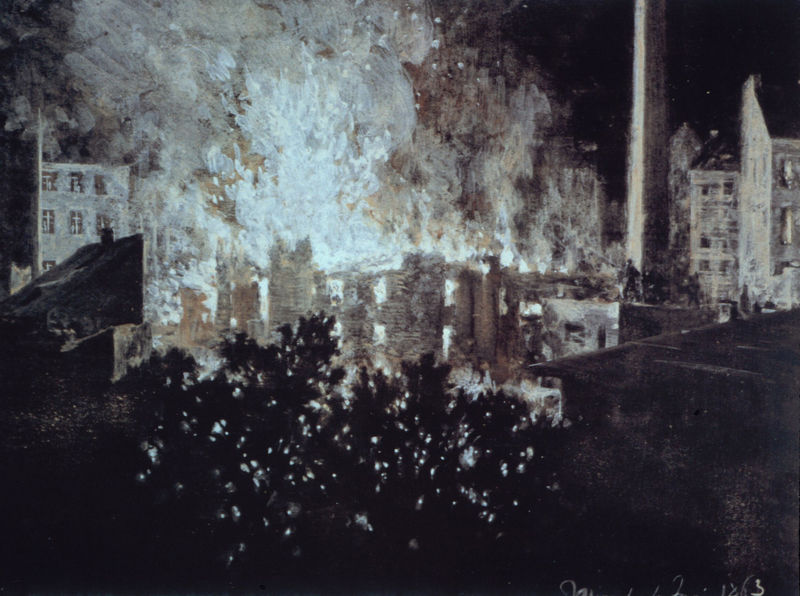
Titel: Brennende Fabrik
Künstler: Adolph Menzel
Standort: Berlin
Institution: Kupferstichkabinett
Schlagwörter: baum, blau, blätter, dunkel, feuer, gemälde, himmel, laub, mann, schatten, wasser, weiß, wolken, bäume, frauen, impressionismus, menschen, ocker, stadt, braun, fenster, grau, hell, licht, männer, nacht, pfeiler, schwarz, säule, säulen, dach, gebäude, haus, expressionismus, malerei, architektur, mensch, sockel, signatur, öl, häuser, strauch, busch, qualm, rauch, realismus, kamin, kinder, schornstein, turm, chaos, skulptur, farbig, schrift, düster, ansicht, fassade, fassaden, moderne, abends, dächer, giebel, mauer, nebel, fabrik, platz, schlot, silhouette, grisaille, figuren, industrie, brand, katastrophe, krieg, vorsprung, crowd, people, white, window, black, dark, duktus, painting, windows, brown, menzel, plant, silhouetten, foto, ruine, berlin, bomben, brennen, explosion, flammen, glut, lodern, ruß, schwarzweiss, gefahr, panik, ruinen, scherenschnitt, schein, rau, beleuchtet, smoke, mauern, leid, sky, tree, dramatisch, obelisk, building, house, water, houses, roof, trees, village, death, schwaden, winter, löschen, night, london, zuschauen, graustufen, shadow, asche, handschrift, disaster, town, niedrig, anschlag, city, brick, buildings, rauchwolken, hochhäuser, bersten, bombenkrieg, brannt, brunst, einstürzen, feuerschein, feuerwehr, feurewehr, funken, funkenflug, katstrophe, mannf, mneschen, rauchschwaden, rennne, spätabends, terror, trafelgarsquare, weisse, überrest, foreground, fire, impressionist, daächer, burning, flames, humans, flame, hose, 1850, destruction, menszel, bulding, mensches, painterly, neutral, hot, buidlings, roog, blacknight, firemen, conflagration, sparks, fie, fore, progrom, city burning, building on fire, blazing city, buildings fire night washington monument